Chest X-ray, AP view. Patient: 14 years old, sex M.
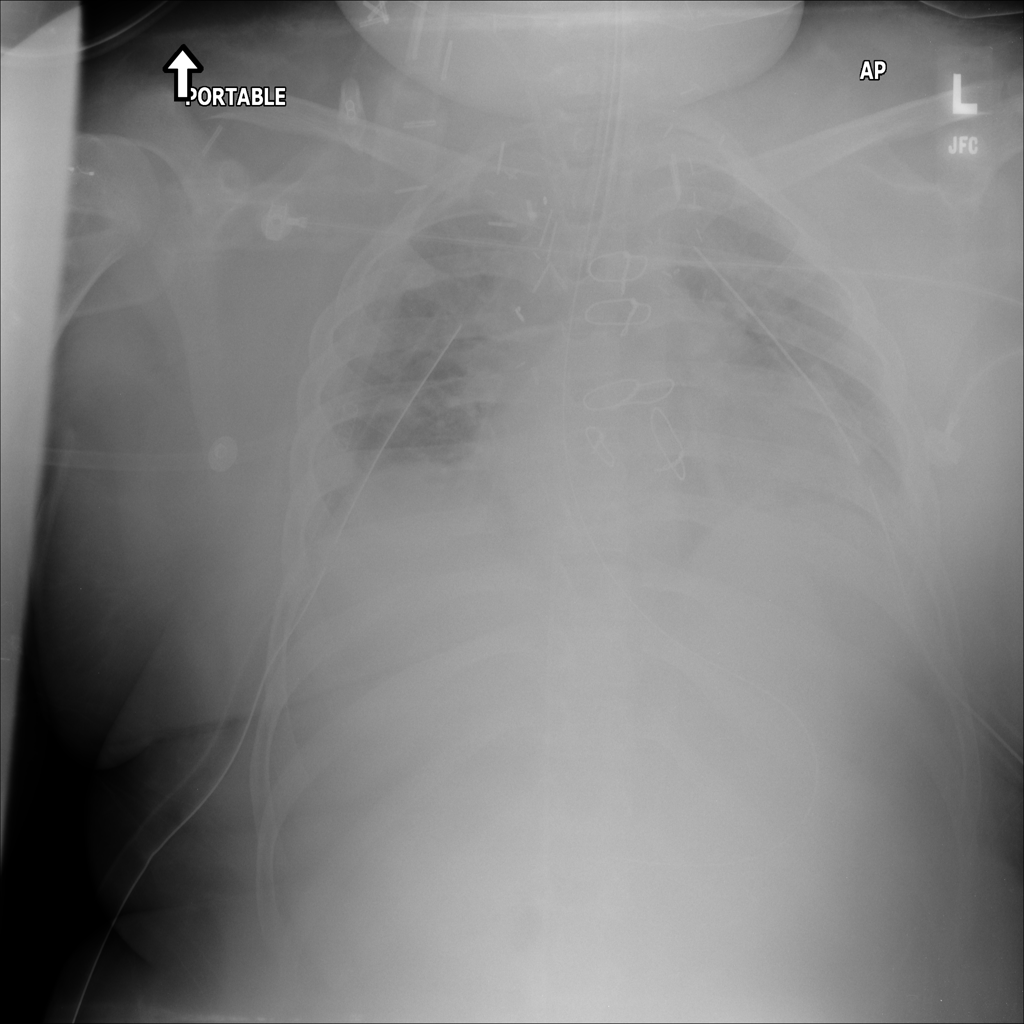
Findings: No Finding